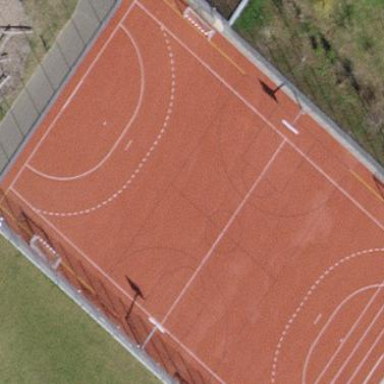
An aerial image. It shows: Red basketball court with tartan surface.